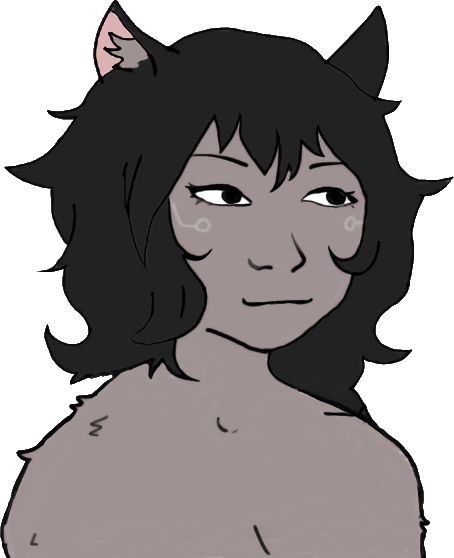
Label: 5_Doomer_Girl